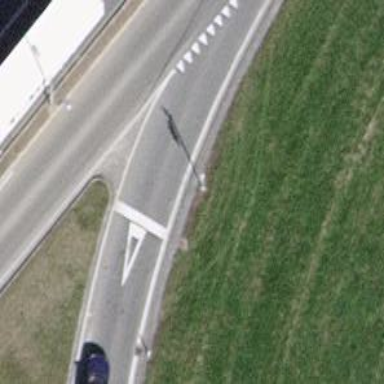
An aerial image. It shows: Road with traffic signals.